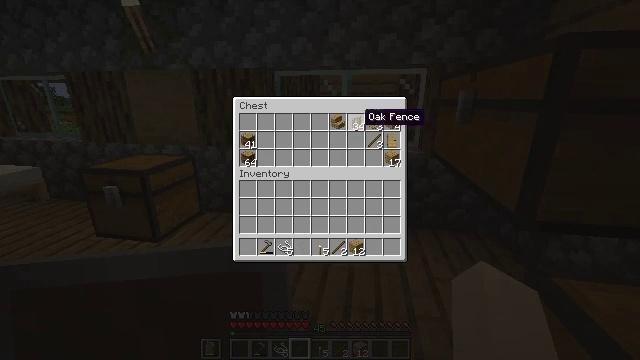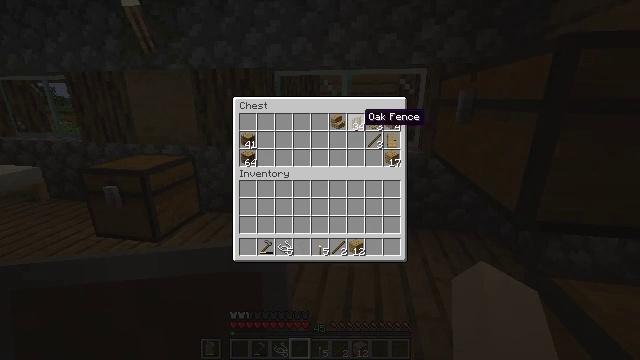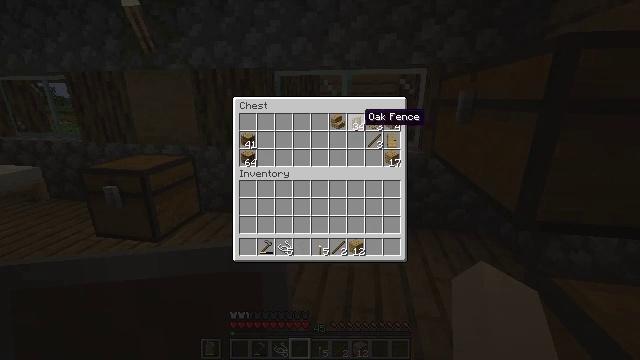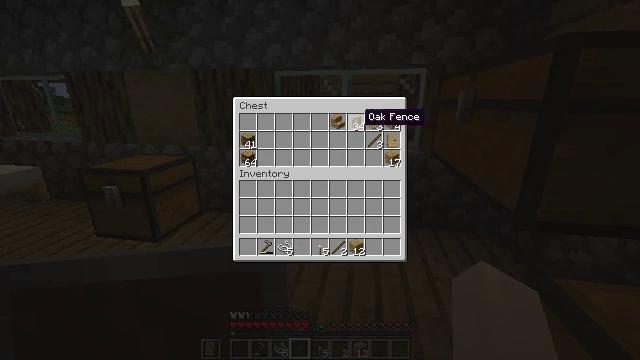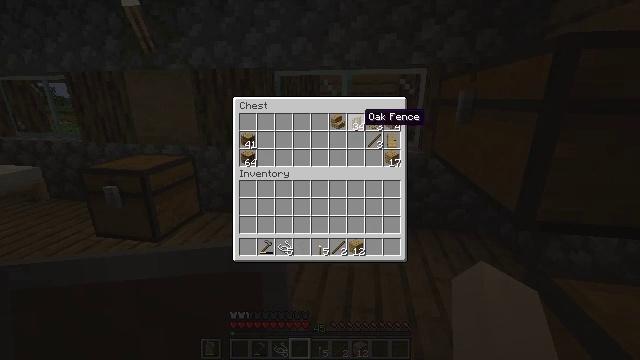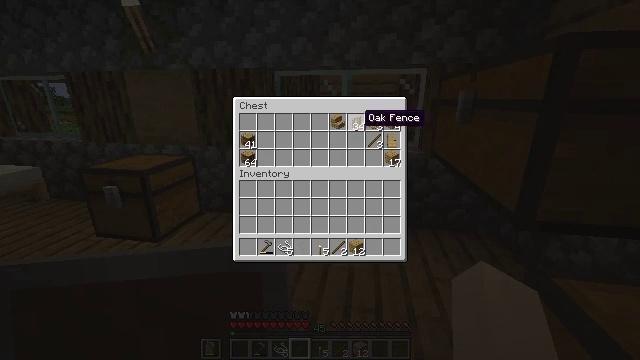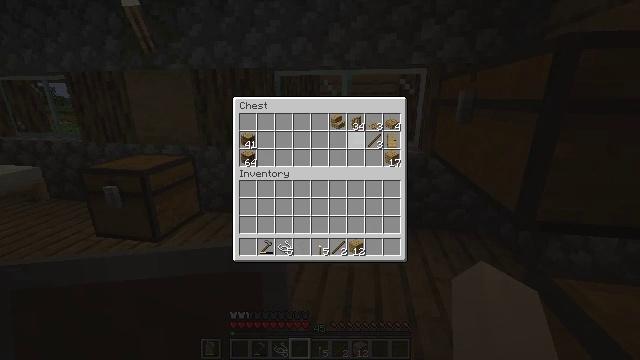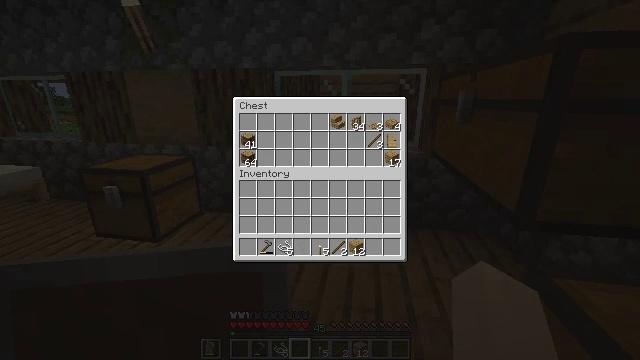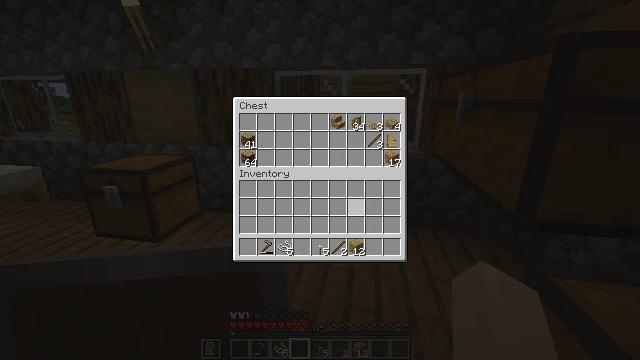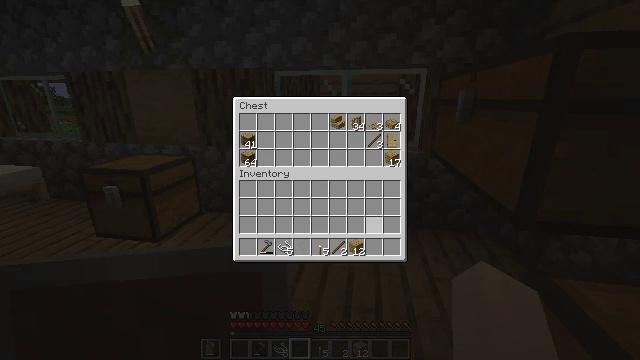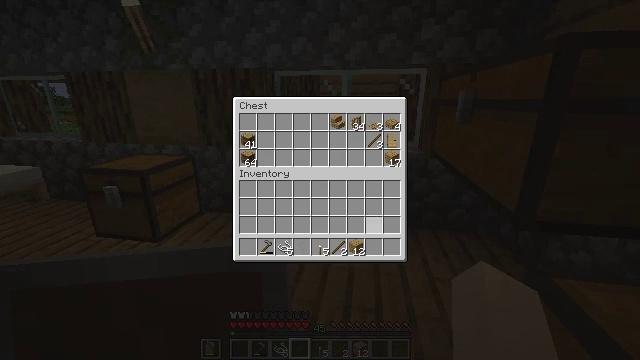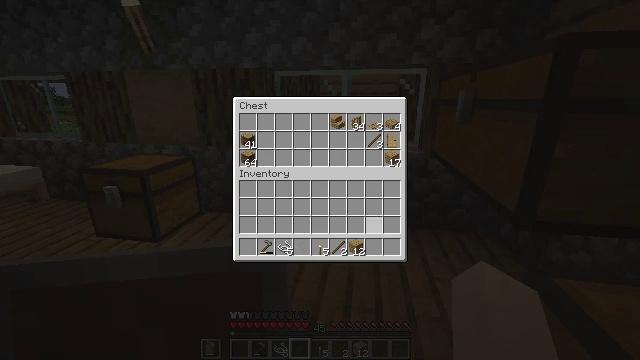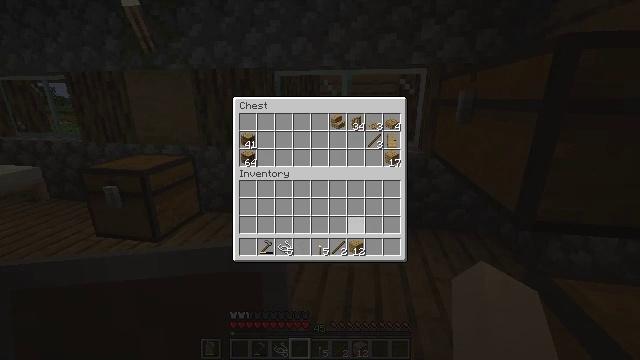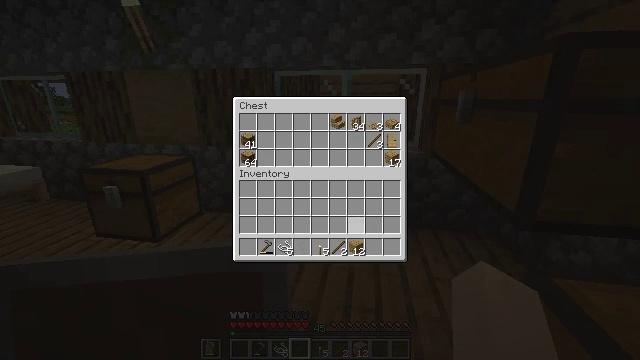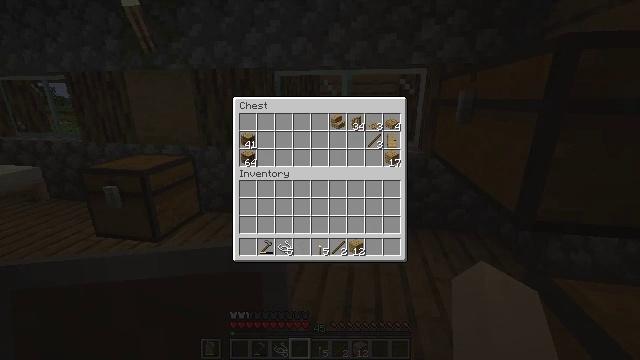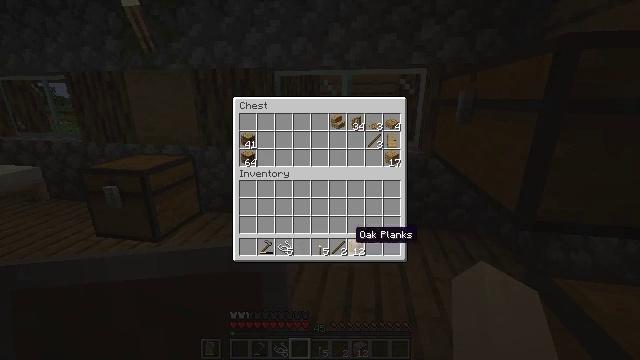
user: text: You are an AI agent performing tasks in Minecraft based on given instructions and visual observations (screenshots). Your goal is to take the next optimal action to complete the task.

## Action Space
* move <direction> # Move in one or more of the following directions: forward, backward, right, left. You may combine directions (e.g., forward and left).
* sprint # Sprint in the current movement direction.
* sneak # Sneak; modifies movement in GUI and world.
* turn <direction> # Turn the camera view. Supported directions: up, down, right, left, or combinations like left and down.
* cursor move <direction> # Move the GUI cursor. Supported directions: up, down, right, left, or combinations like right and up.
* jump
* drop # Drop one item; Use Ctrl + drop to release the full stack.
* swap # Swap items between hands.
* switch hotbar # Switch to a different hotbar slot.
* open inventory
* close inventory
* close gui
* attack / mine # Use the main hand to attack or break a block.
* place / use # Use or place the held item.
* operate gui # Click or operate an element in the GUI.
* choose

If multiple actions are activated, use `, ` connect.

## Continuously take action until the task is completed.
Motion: motion action
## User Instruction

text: Mine the pumpkin from the ground.
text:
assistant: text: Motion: no_op
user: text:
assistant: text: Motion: no_op
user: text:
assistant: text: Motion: no_op
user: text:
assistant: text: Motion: no_op
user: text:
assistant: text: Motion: no_op
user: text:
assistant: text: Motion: cursor move down
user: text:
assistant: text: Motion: cursor move down
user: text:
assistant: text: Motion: cursor move down
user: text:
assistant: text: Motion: cursor move down
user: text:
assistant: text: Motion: no_op
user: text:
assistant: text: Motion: no_op
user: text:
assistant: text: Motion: no_op
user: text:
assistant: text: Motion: cursor move left
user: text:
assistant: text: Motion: no_op
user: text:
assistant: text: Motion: no_op
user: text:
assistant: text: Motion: cursor move right and down
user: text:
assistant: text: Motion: no_op
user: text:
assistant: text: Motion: no_op
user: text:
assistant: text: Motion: operate gui
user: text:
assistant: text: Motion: operate gui
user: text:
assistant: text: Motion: no_op
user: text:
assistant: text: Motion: no_op
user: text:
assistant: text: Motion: no_op
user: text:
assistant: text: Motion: no_op
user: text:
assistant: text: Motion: no_op
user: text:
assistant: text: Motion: no_op
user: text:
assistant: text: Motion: no_op
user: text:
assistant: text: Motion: no_op
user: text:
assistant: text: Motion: no_op
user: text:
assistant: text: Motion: operate gui